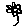
Label: flower